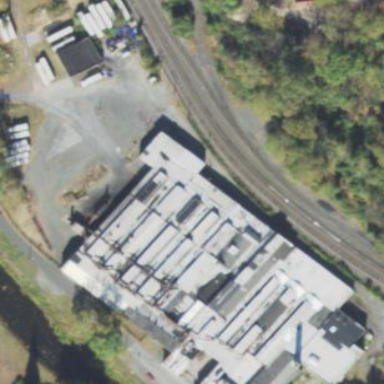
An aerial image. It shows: Industrial building.